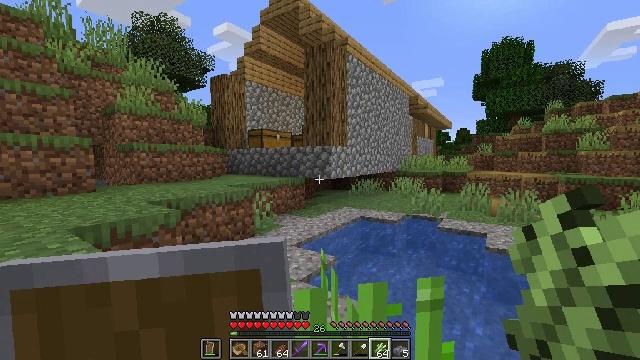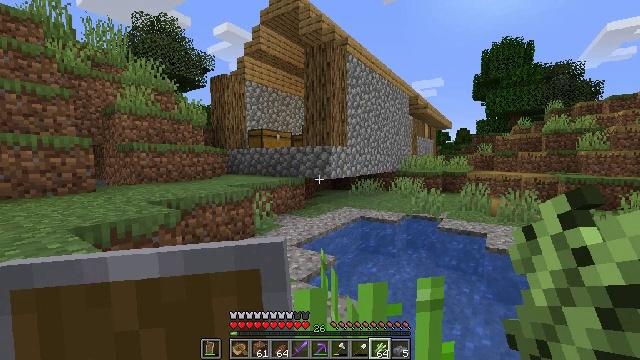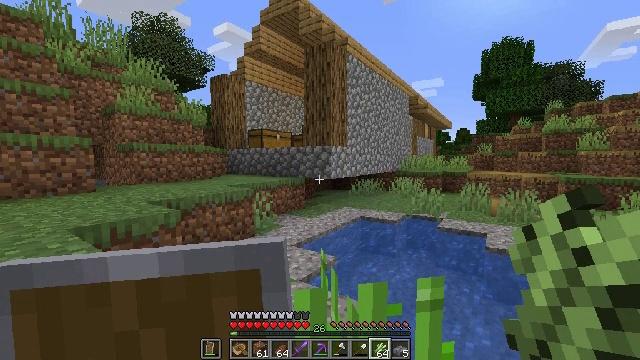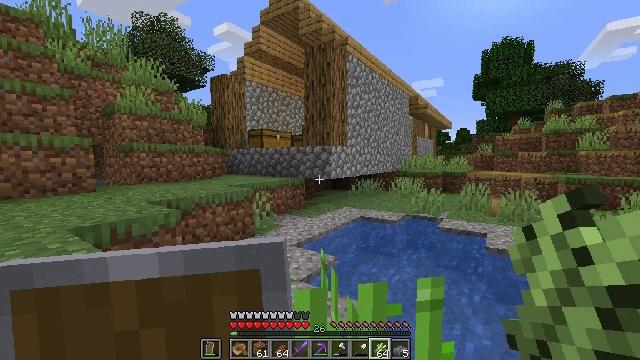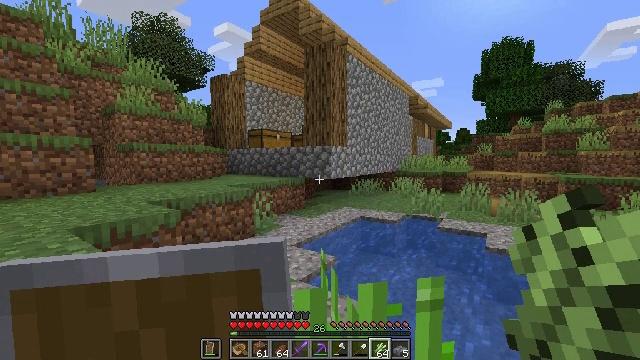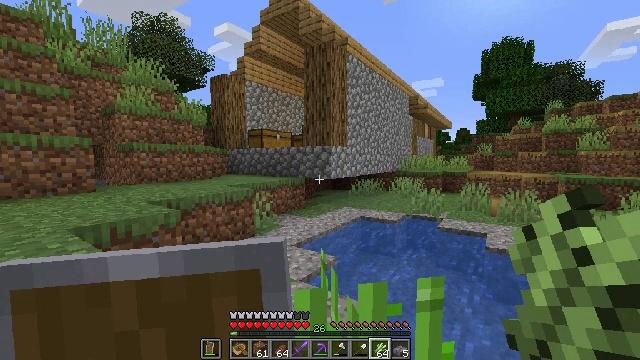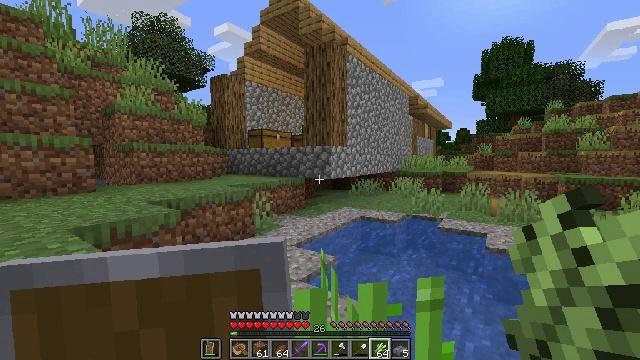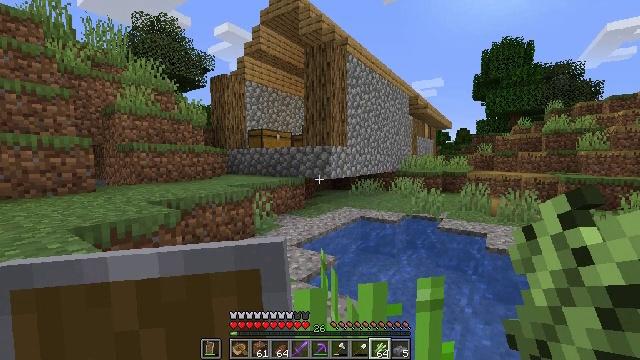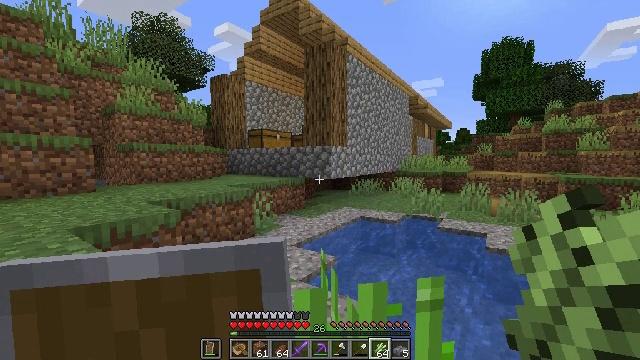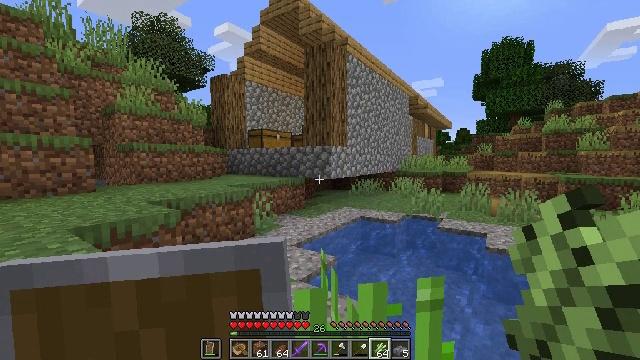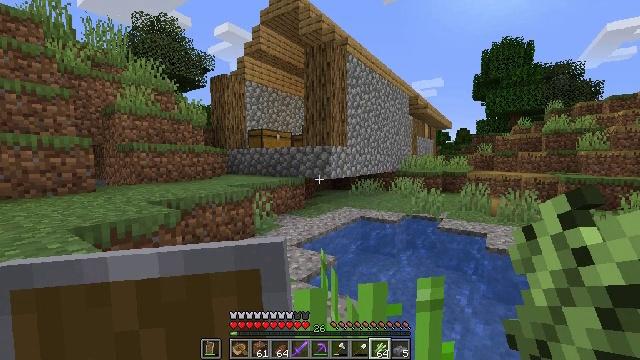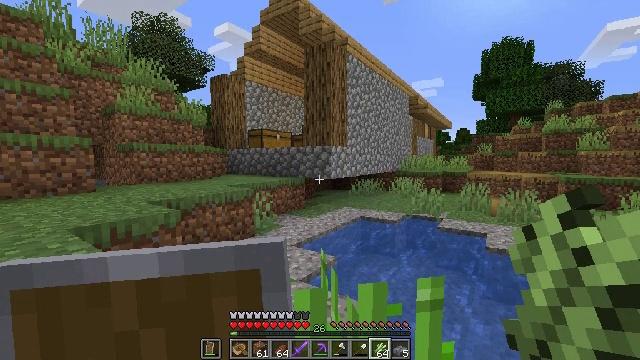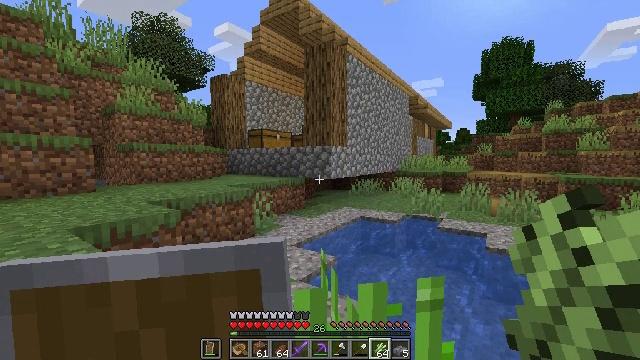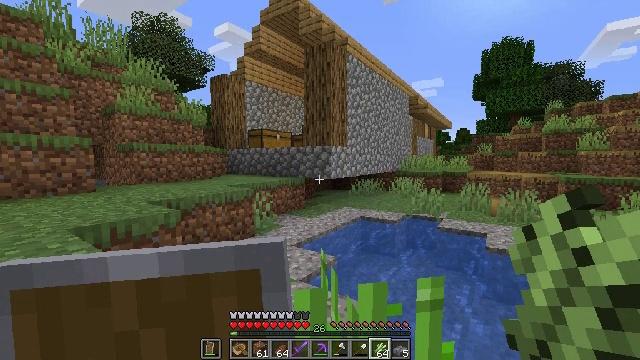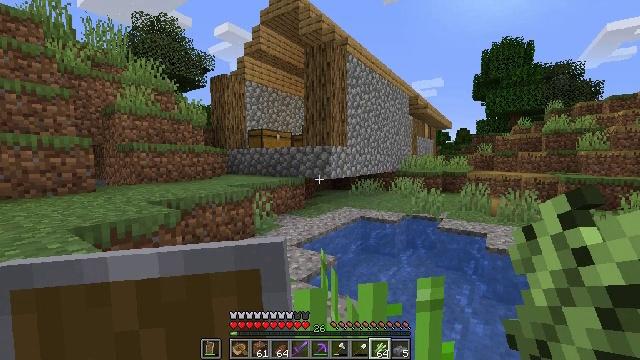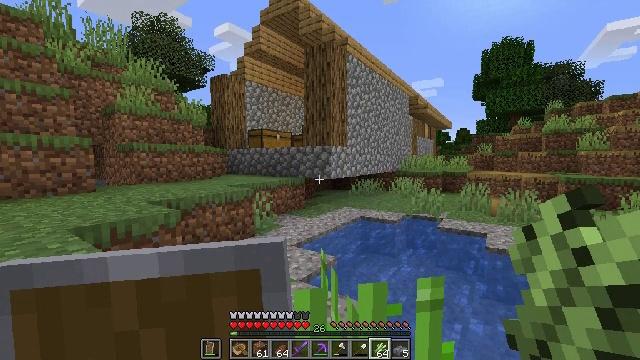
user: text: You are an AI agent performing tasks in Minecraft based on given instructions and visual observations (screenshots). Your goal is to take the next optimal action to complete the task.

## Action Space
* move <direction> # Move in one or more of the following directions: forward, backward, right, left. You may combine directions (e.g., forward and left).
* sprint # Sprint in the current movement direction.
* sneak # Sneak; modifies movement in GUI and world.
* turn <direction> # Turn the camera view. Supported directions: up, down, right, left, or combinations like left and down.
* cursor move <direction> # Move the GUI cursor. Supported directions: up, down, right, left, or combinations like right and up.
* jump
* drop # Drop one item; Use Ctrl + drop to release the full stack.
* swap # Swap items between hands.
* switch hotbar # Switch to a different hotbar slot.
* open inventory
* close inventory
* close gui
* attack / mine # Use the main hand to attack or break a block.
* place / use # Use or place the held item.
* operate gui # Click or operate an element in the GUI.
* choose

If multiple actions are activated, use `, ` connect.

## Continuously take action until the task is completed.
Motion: motion action
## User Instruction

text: Remove a bamboo from the inventory.
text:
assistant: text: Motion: no_op
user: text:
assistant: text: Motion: no_op
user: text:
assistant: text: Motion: no_op
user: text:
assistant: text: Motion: no_op
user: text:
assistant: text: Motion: no_op
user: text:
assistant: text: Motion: no_op
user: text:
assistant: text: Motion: no_op
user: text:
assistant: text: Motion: no_op
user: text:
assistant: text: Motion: no_op
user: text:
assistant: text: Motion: no_op
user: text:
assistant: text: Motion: no_op
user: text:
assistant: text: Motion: no_op
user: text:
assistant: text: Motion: no_op
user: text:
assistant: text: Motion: no_op
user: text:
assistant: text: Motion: no_op
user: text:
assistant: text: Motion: no_op
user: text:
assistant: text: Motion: no_op
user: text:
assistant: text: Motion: no_op
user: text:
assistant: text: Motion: no_op
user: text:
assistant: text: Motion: no_op
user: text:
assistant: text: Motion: no_op
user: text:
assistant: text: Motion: no_op
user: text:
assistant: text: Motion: no_op
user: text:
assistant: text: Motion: no_op
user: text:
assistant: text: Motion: no_op
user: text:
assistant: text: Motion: no_op
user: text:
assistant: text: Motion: no_op
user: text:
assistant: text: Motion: no_op
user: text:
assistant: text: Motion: no_op
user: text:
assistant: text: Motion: no_op